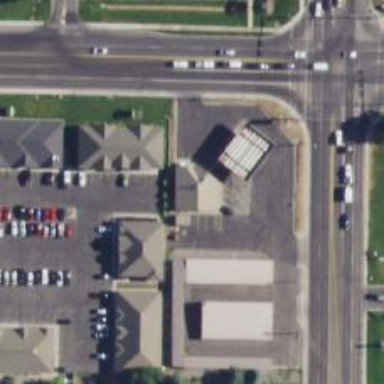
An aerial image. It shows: Convenience shop.